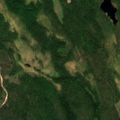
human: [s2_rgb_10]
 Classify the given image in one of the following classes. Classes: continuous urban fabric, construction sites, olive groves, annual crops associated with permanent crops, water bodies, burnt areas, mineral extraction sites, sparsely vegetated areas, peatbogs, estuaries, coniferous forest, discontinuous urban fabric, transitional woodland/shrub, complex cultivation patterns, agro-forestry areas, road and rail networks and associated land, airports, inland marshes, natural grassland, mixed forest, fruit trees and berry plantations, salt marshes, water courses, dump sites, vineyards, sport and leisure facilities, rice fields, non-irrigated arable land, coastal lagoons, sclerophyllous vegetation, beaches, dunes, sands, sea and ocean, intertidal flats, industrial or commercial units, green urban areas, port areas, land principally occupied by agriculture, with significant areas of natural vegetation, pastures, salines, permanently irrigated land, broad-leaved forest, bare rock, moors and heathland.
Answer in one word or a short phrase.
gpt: coniferous forest, mixed forest, transitional woodland/shrub